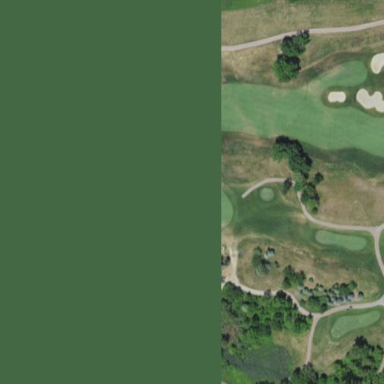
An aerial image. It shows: Water hazard on golf course. The hazard is natural water feature.